Aerial crown-view tile of a tropical tree (Barro Colorado Island, Panama), acquired 20250512:
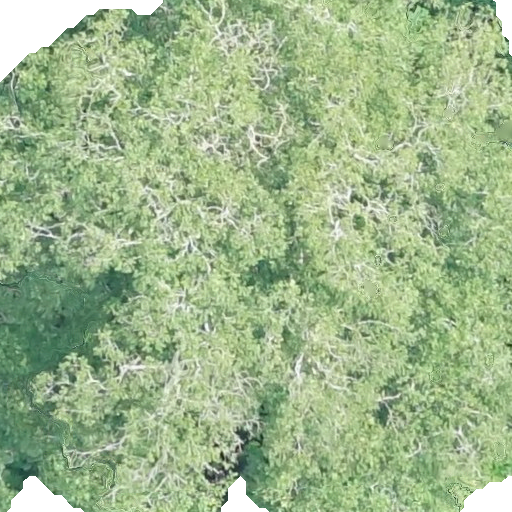
Species: Dipteryx oleifera
GBIF accepted scientific name: Dipteryx oleifera
Crown area: 510.678 m²